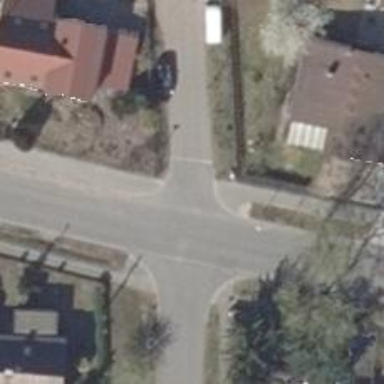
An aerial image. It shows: Unmarked crossing on the road.